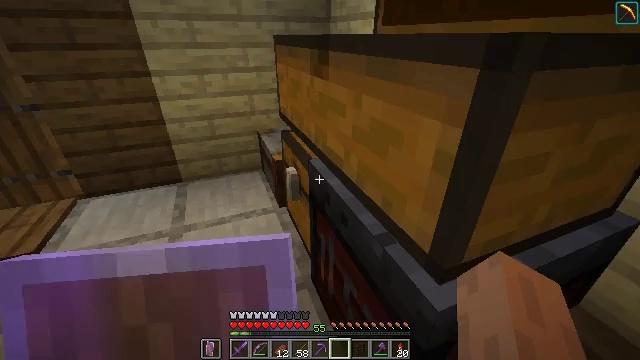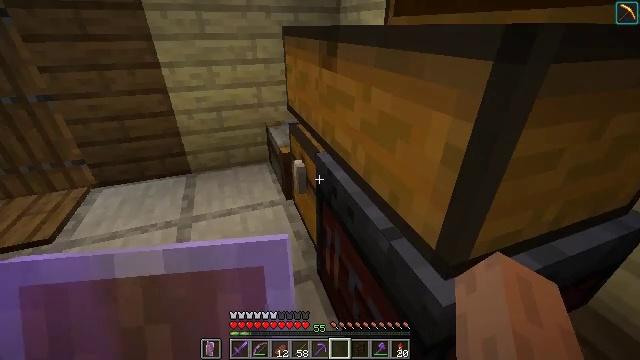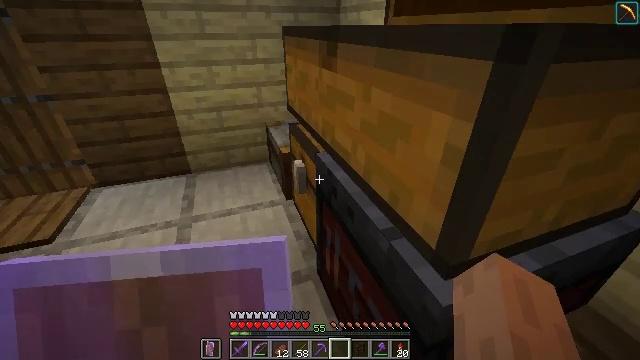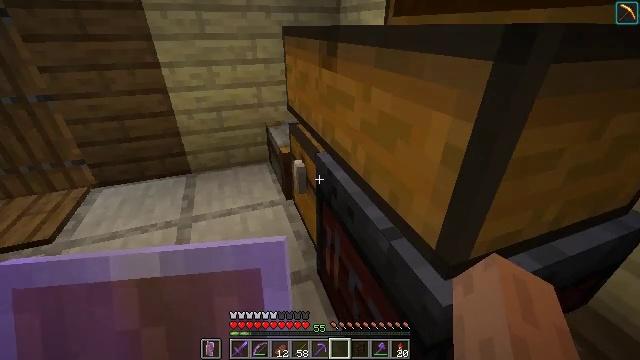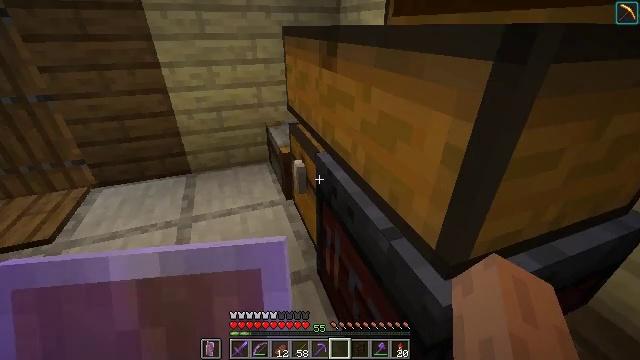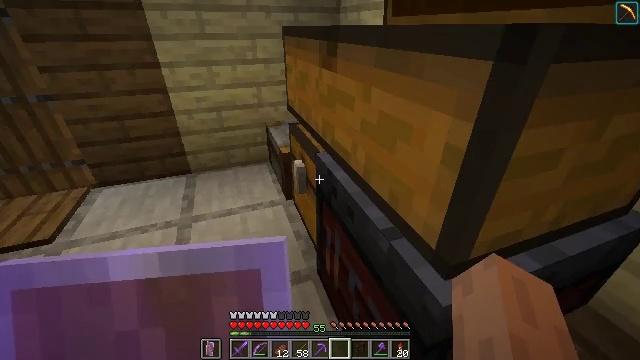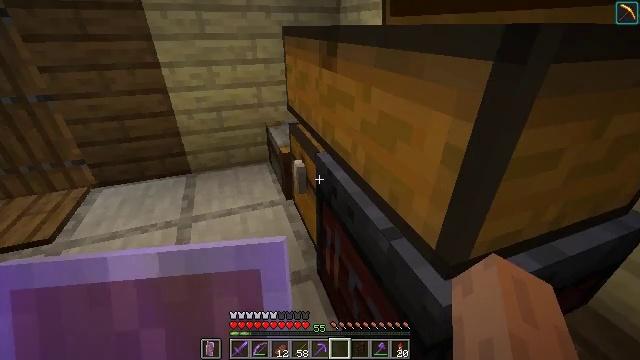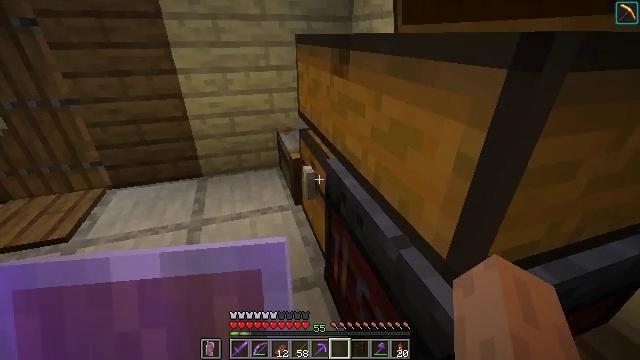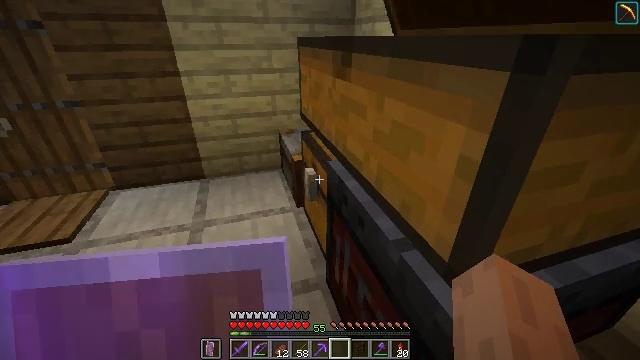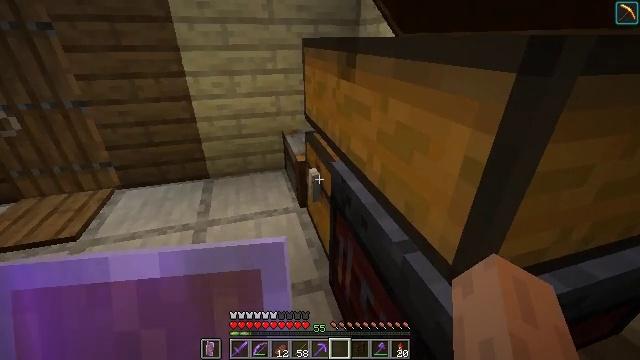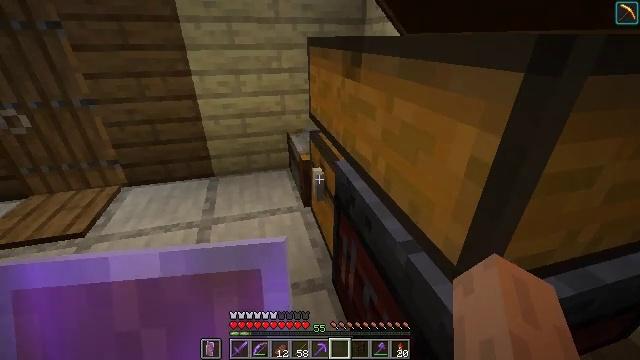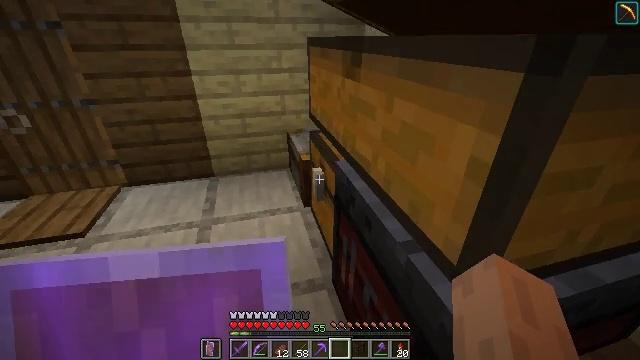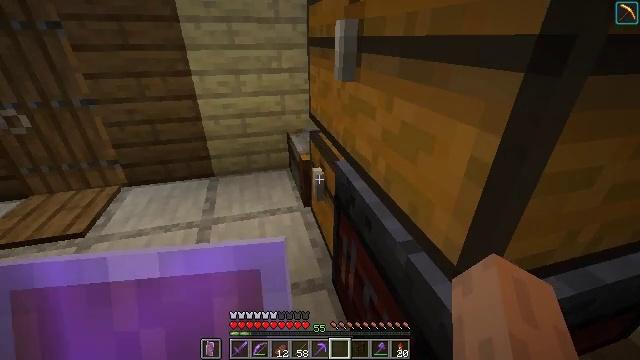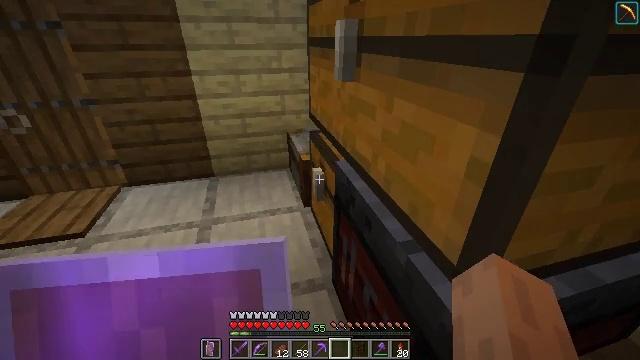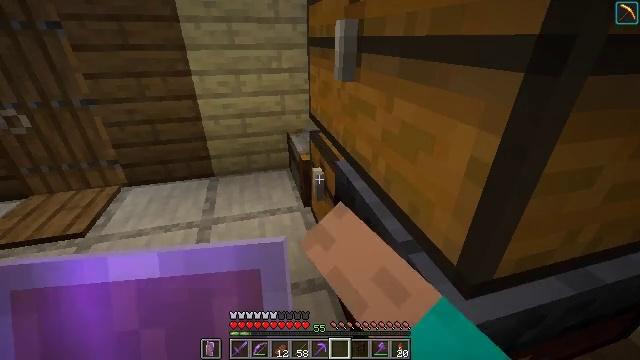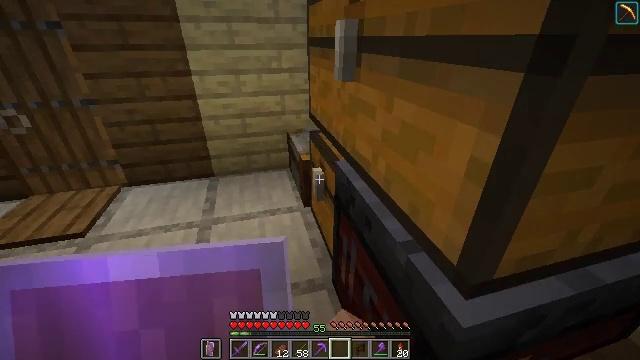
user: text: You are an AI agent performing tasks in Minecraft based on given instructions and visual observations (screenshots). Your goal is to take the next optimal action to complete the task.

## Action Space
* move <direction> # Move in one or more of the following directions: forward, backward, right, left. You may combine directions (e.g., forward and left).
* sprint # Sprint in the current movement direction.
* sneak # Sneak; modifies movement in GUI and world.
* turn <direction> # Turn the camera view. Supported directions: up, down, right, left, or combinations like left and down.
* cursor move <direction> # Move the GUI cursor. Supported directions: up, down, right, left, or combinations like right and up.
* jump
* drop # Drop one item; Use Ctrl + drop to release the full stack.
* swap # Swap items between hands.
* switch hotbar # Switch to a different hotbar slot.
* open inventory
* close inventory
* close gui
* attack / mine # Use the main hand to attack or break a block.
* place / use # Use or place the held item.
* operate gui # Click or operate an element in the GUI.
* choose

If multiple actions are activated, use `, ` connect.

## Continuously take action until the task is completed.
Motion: motion action
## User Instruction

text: Craft a lead using the crafting table and the right materials.
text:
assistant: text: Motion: turn left and down
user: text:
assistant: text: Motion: no_op
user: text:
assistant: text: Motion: no_op
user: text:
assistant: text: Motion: no_op
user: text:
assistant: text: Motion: no_op
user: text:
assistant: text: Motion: no_op
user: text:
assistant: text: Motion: turn left and up
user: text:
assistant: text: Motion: no_op
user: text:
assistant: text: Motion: no_op
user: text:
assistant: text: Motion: turn left
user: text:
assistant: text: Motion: no_op
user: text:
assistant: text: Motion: no_op
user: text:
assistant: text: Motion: use / place
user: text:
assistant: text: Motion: use / place
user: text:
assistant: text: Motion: use / place
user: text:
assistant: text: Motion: no_op
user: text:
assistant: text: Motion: no_op
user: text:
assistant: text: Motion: no_op
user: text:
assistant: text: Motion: no_op
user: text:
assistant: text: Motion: no_op
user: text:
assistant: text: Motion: no_op
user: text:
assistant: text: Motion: no_op
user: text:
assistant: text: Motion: no_op
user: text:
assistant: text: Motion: no_op
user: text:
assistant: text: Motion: no_op
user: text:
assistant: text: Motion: turn right
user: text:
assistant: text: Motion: turn right
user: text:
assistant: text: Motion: turn right
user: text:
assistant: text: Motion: no_op
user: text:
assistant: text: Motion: no_op